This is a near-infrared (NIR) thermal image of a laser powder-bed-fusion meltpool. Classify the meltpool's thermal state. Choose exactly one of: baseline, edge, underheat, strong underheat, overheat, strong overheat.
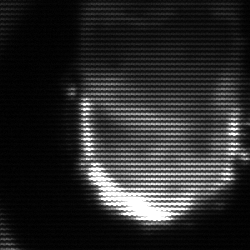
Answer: baseline